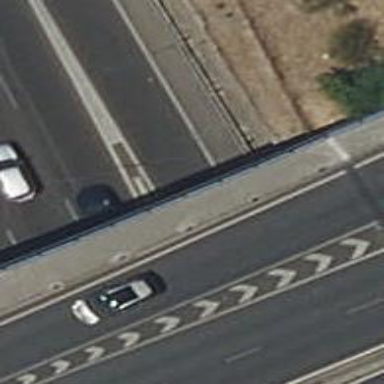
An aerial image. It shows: Sidewalk bridge over footway road.